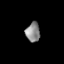
Tissue: lung
Cell type: Epithelial cells
Senescence score: 0.2172
Nuclear area (px): 269
Mean DAPI intensity: 138.647